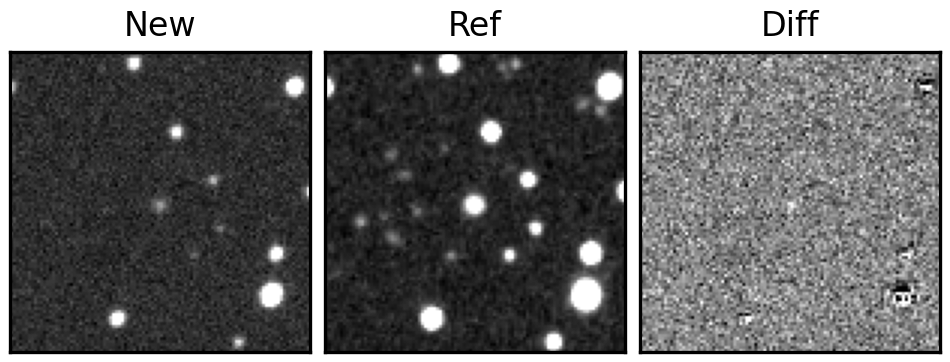
Label: real